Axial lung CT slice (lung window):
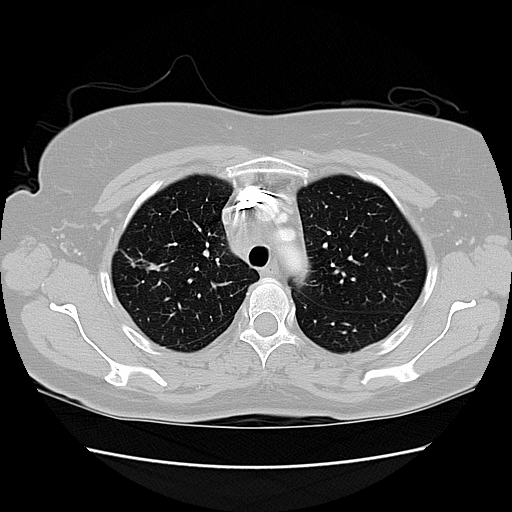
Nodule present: no